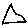
Label: triangle